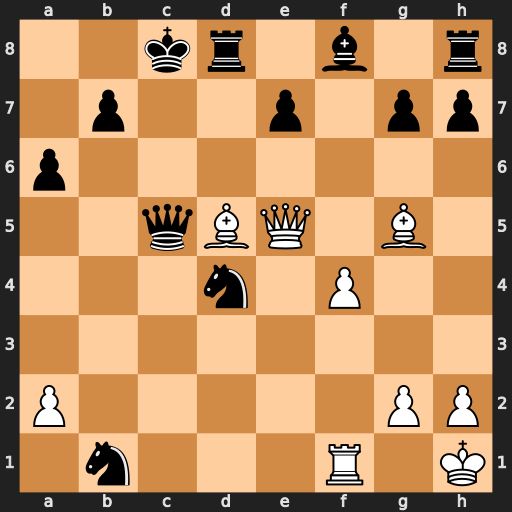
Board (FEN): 2kr1b1r/1p2p1pp/p7/2qBQ1B1/3n1P2/8/P5PP/1n3R1K
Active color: w
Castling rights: -
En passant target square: -
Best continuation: Bxb7+ Kxb7 Qxc5